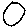
Label: circle